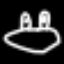
Label: frog